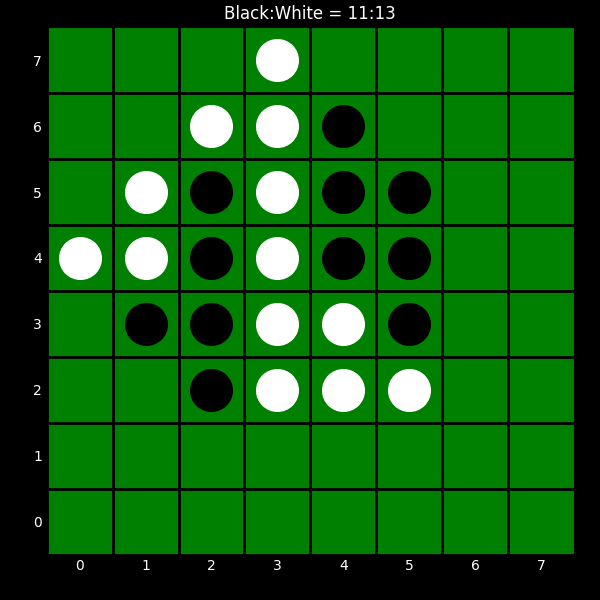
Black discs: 11
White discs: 13